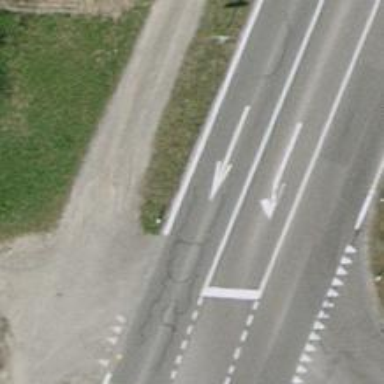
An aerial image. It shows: Secondary road with concrete surface leading to roundabout.